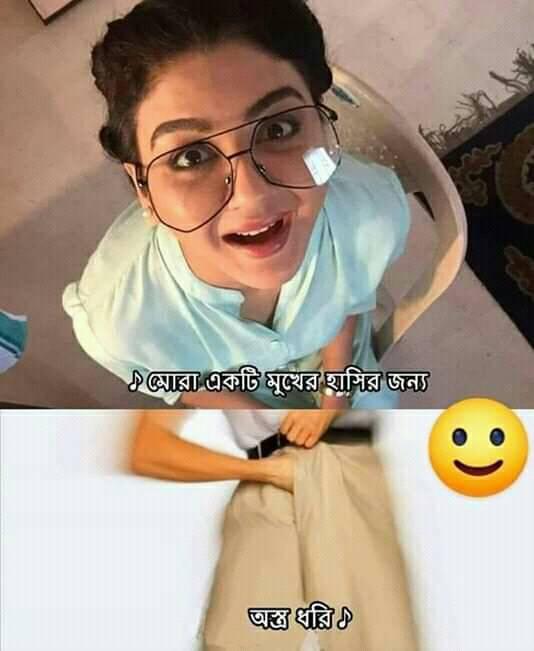
Caption: মোরা একটি মুখের হাসির জন্য    অস্ত্র ধরি
Label: hate